Question: I want scan all available drive letter that exist on my computer,
and get detail with it (chk if occupied, chk for type and size).
I have no problem about how to get size by using the codes bellow
'''
var
FreeAvail, totalSpace: Int64;
begin
if SysUtils.GetDiskFreeSpaceEx(PChar('F:'), FreeAvail, totalSpace, nil) = True
then
begin
F1.Liner('Drive F total space ');
F1.pBold(IntToStr(totalSpace div (1024 * 1024 * 1024)) + ' GB ,');
F1.Liner(' available free space ');
F1.pBold(IntToStr(FreeAvail div (1024 * 1024 * 1024)) + ' GB.');
end;
end;
'''
But if the drive is unoccupied, i don't like this situation.

Question:
How to get available ALL drive(s) - CDROM, USB Stick, etc.
To be more specific, i want the display result like this example;
Drive E [Local Disk] - TotalSpace 500 GB - FreeSpace 200 GB
Drive F [CD Drive] - Unoccupied - FreeSpace 0
Drive G [Removable] - TotalSpace 8 GB - FreeSpace 2 GB
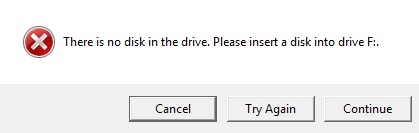
Answer: I've provided a couple of functions that might help. The first uses the Win32 API function <URL>
The code has worked since Win95 days, and was just tested on Win7 64-bit in a Delphi 2007 console application. There's a console test application included below.
'''
program Project2;
{$APPTYPE CONSOLE}
uses
SysUtils, Windows, Types;
// Returns an array filled wit the assigned
// drive letters on the current computer.
function GetDriveList: TStringDynArray;
var
Buff: array[0..128] of Char;
ptr: PChar;
Idx: Integer;
begin
if (GetLogicalDriveStrings(Length(Buff), Buff) = 0) then
RaiseLastOSError;
// There can't be more than 26 lettered drives (A..Z).
SetLength(Result, 26);
Idx := 0;
ptr := @Buff;
while StrLen(ptr) > 0 do
begin
Result[Idx] := ptr;
ptr := StrEnd(ptr);
Inc(ptr);
Inc(Idx);
end;
SetLength(Result, Idx);
end;
// Converts a drive letter into the integer drive #
// required by DiskSize().
function DOSDrive( const sDrive: String ): Integer;
begin
if (Length(sDrive) < 1) then
Result := -1
else
Result := (Ord(UpCase(sDrive[1])) - 64);
end;
// Tests the status of a drive to see if it's ready
// to access.
function DriveReady(const sDrive: String): Boolean;
var
ErrMode: Word;
begin
ErrMode := SetErrorMode(0);
SetErrorMode(ErrMode or SEM_FAILCRITICALERRORS);
try
Result := (DiskSize(DOSDrive(sDrive)) > -1);
finally
SetErrorMode(ErrMode);
end;
end;
// Demonstrates using the above functions.
var
DrivesArray: TStringDynArray;
Drive: string;
const
StatusStr = 'Drive %s is ready: %s';
begin
DrivesArray := GetDriveList;
for Drive in DrivesArray do
WriteLn(Format(StatusStr, [Drive, BoolToStr(DriveReady(Drive), True)]));
ReadLn;
end.
'''
Sample output when run on my system (Win7 64, two physical hard drives (C: and D:), an ISO device with no image mounted (E:), and a DVD drive (Z:).
'''
Drive C:\ is ready: True
Drive D:\ is ready: True
Drive E:\ is ready: False
Drive Z:\ is ready: True
'''